Question: I have a set of tables which are connected through foreign keys , and almost all of them have the primary keys as auto increment identifier of sql server. The figure is given below .
Now when I am adding a row in storyboard table I need to know the auto generated storyboard Id on inserting the row so that using that I can insert the slides associated with it into slide table.
For this should I query the database for the Id created or is there any other way to use this ? Please tell me how to do this in sql server 2008
I am using asp dot net web service to interact with sql server.

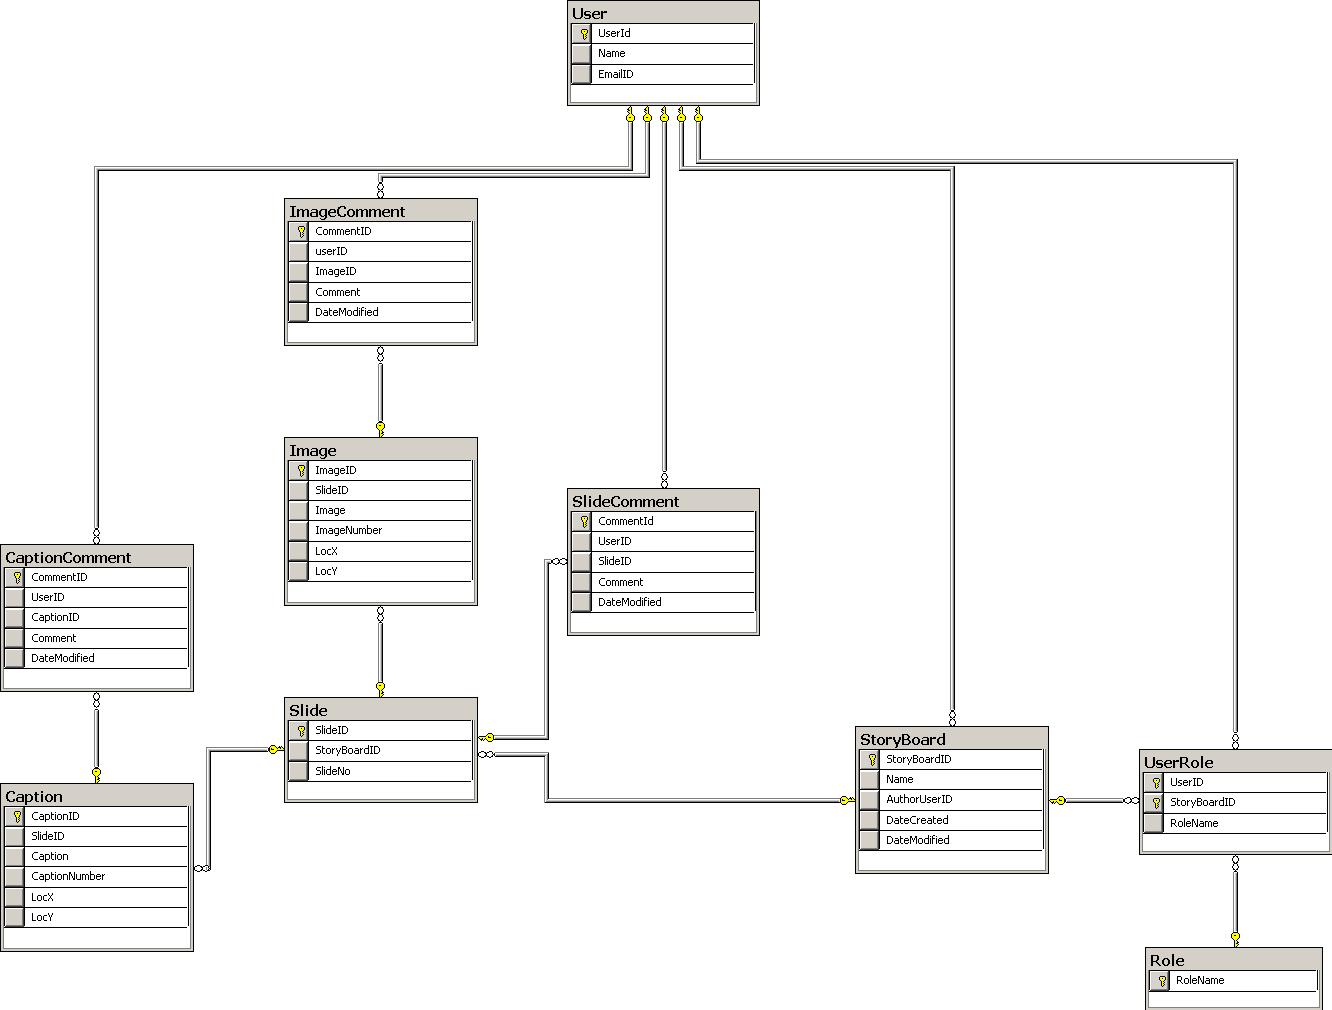
Answer: You can use <URL> statement.